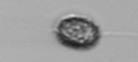
Label: Pseudochattonella_farcimen